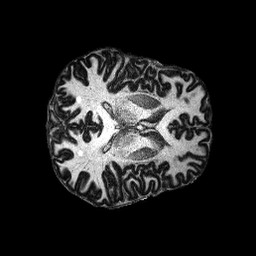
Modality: MP2RAGE
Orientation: axial